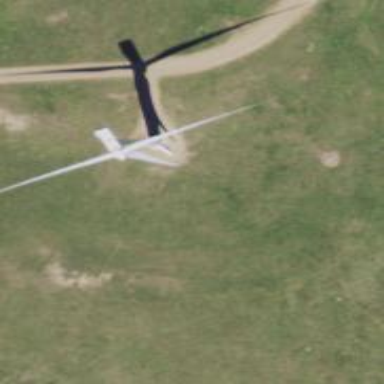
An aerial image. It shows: Wind generator powered by horizontal axis wind turbine.